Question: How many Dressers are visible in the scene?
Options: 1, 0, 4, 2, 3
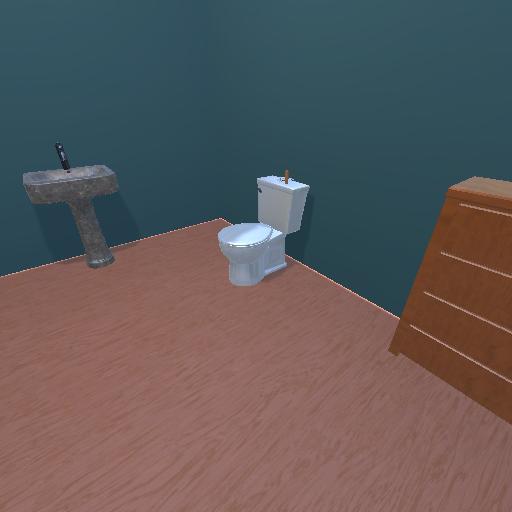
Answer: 1